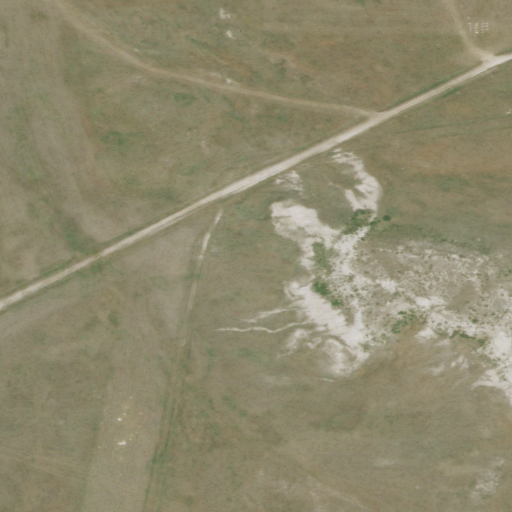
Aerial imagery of mountain in Nebraska named Square Hill containing only grassland